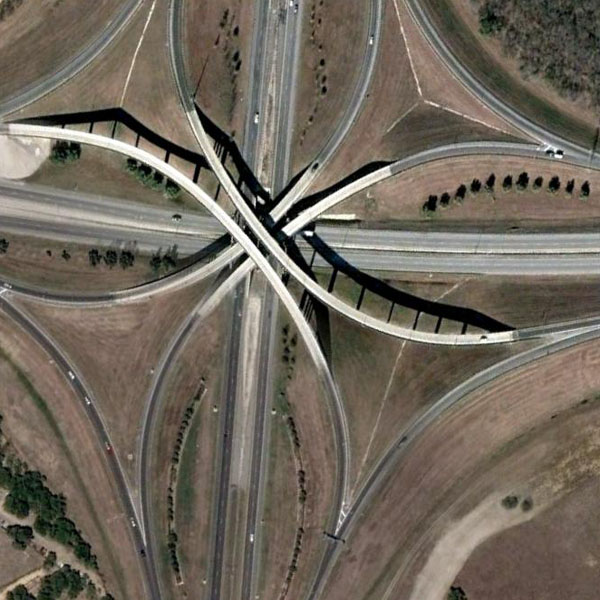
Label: Viaduct